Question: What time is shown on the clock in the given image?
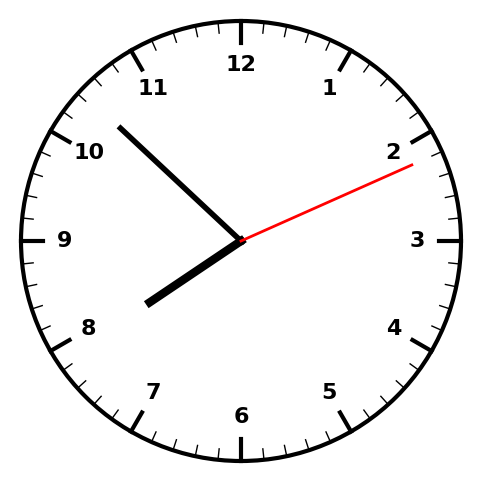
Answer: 07:52:11